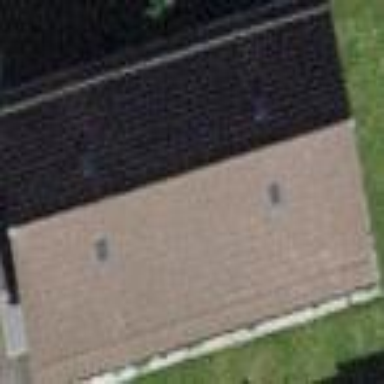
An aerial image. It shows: Building with tile roof.